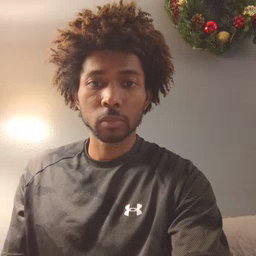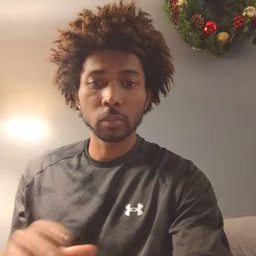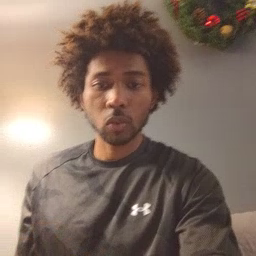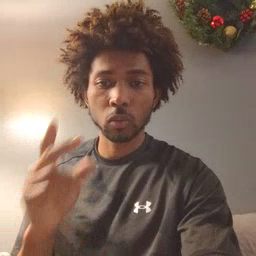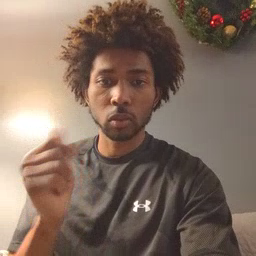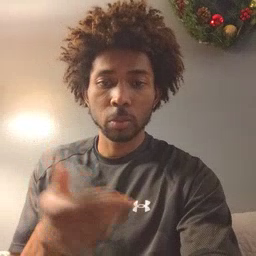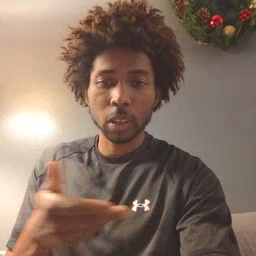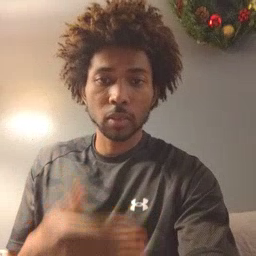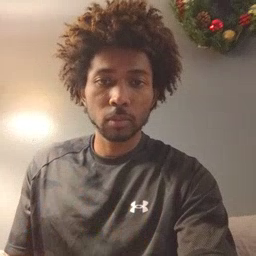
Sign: puppy